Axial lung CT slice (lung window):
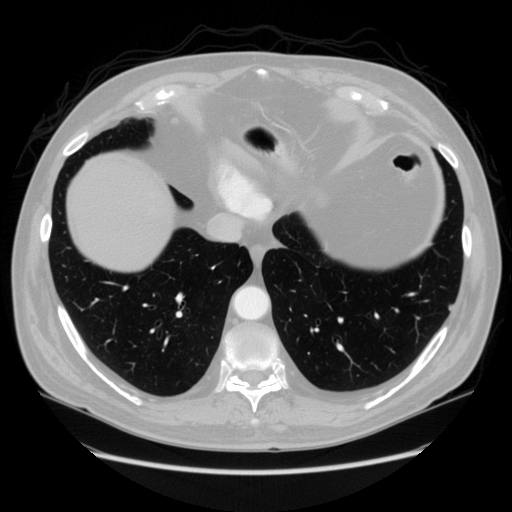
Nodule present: no